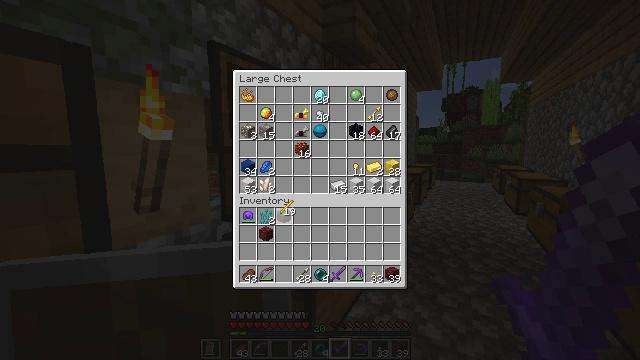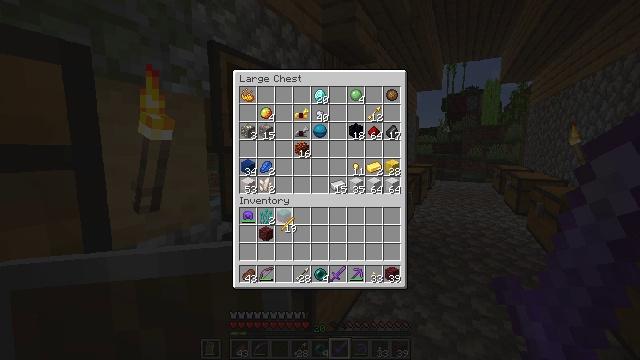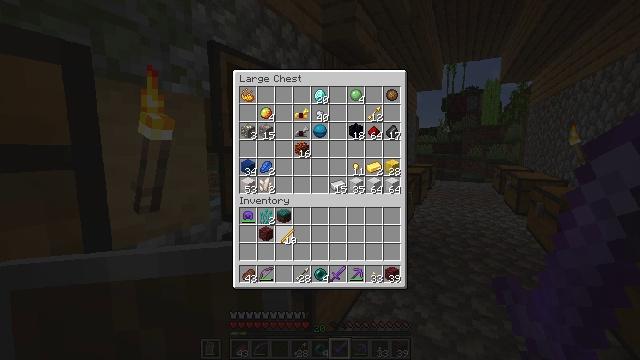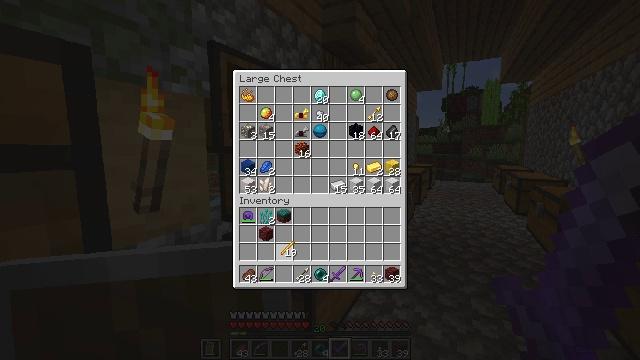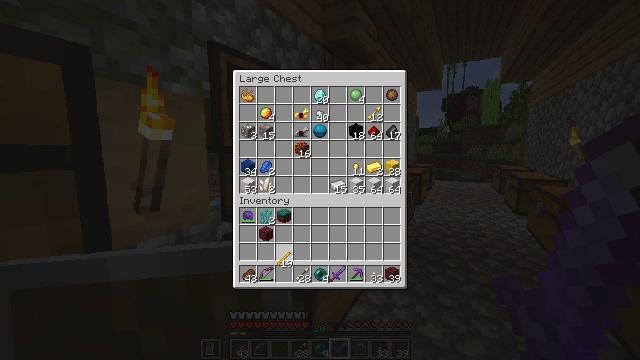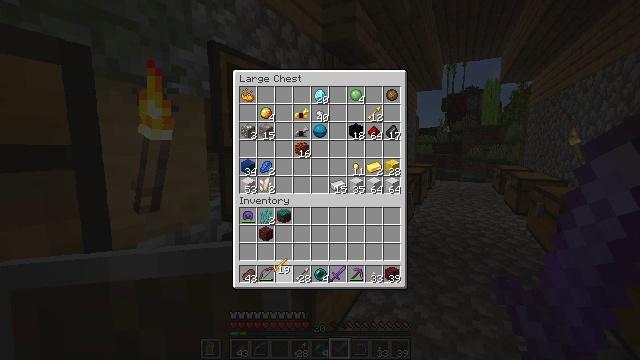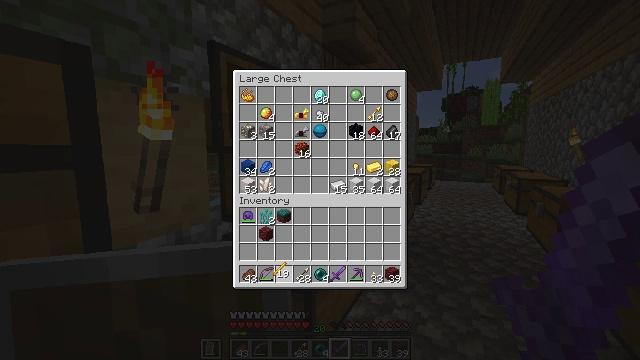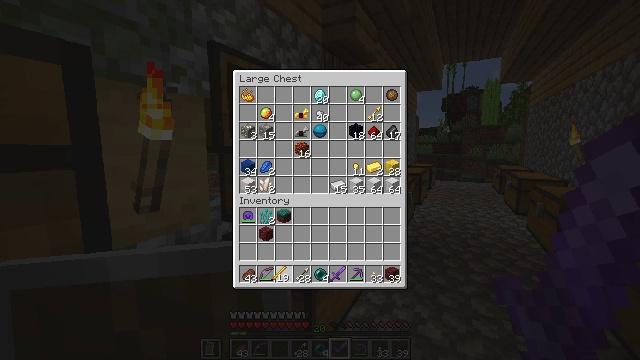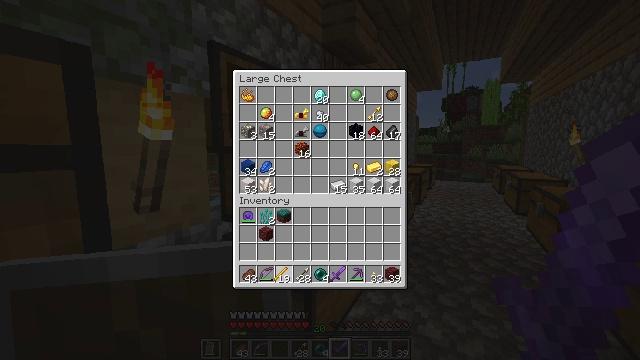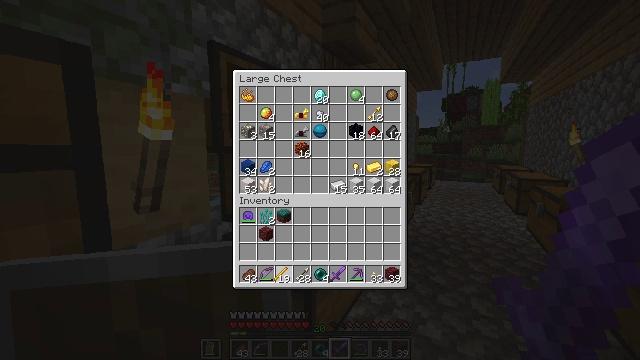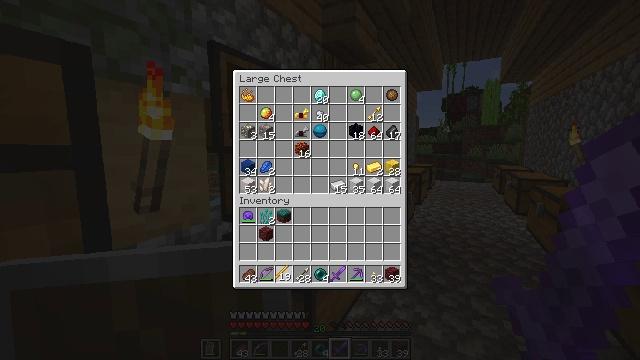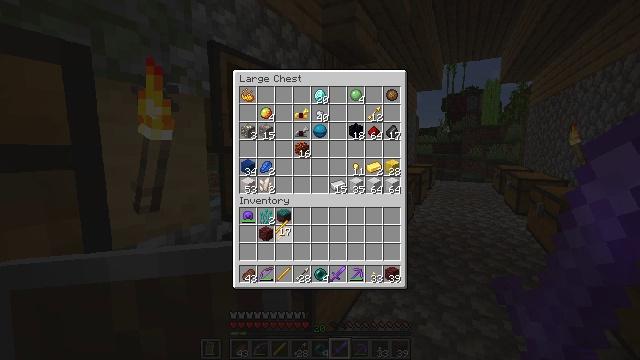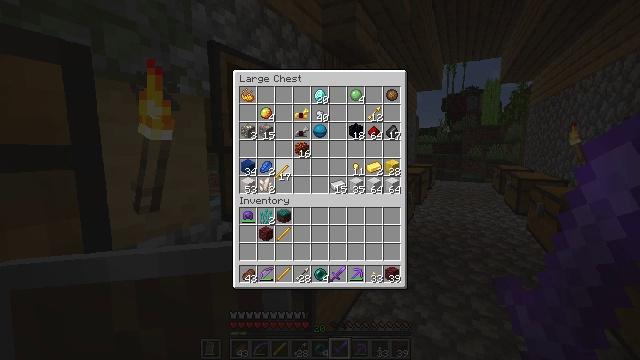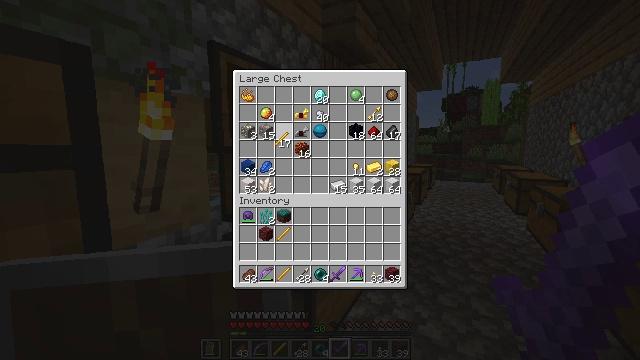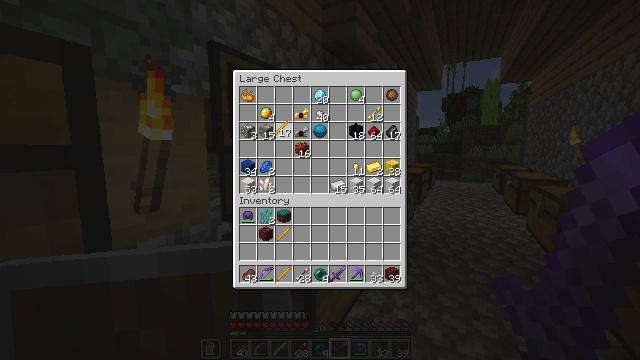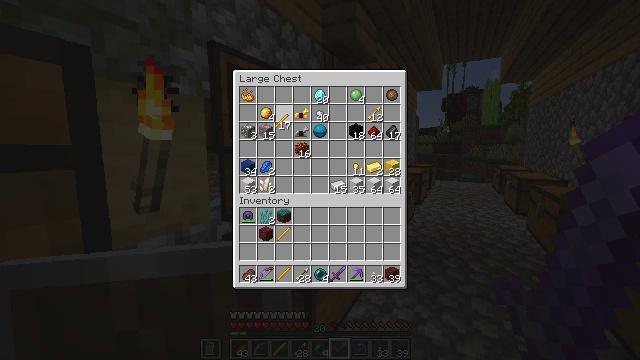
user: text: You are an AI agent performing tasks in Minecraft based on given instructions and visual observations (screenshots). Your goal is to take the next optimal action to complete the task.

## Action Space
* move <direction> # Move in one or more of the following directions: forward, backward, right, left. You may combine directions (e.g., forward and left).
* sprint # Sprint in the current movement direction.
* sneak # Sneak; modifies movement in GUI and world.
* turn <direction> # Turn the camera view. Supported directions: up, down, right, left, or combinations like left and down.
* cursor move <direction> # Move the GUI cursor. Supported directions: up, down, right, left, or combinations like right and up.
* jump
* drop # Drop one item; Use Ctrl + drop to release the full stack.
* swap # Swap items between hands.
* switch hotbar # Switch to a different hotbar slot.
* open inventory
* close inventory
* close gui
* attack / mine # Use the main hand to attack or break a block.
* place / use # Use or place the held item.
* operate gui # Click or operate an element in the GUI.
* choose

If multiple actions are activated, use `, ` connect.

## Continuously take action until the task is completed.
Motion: motion action
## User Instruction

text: Use blaze rods to make blaze powder.
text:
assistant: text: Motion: turn down
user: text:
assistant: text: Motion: turn down
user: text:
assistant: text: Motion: turn down
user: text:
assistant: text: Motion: turn down
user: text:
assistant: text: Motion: no_op
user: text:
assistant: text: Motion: no_op
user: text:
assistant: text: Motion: no_op
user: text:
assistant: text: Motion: no_op
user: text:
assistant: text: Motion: use / place
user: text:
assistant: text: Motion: use / place
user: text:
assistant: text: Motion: turn up
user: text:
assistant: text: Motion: turn up
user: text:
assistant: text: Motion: turn up
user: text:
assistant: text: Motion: turn up
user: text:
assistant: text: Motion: turn up
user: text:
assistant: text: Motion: no_op
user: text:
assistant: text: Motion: attack / mine
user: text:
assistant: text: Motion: attack / mine
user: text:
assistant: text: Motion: no_op
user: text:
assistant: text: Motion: no_op
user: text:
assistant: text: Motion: no_op
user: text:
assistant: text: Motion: no_op
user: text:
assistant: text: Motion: no_op
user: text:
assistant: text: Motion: close inventory
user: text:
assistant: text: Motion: turn left and down, close inventory
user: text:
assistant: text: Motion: turn left and down, close inventory
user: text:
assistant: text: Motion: turn left and down
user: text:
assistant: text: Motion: turn left and down
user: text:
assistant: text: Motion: turn left and down
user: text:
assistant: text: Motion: turn left and down